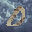
Label: 0